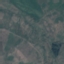
Label: HerbaceousVegetation